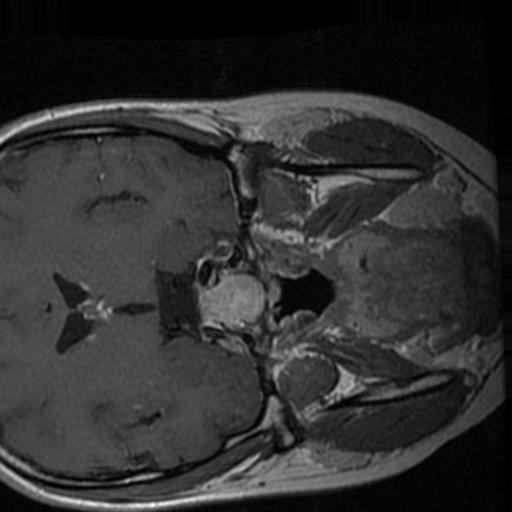
Label: brain_tumor